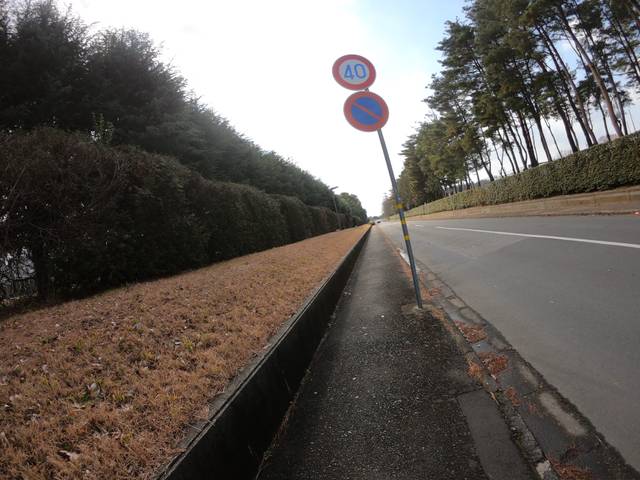
Region: Japan
Coordinates: 36.127, 140.092